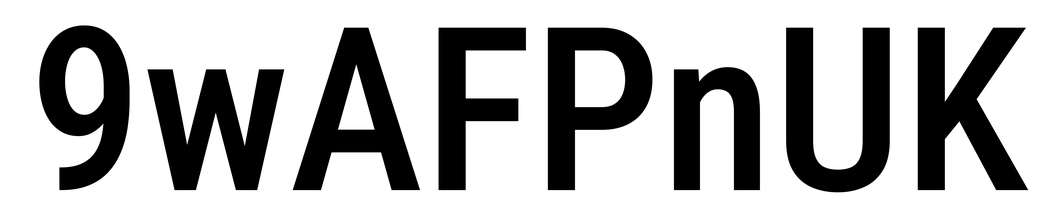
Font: Roboto_Condensed_Medium